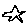
Label: star